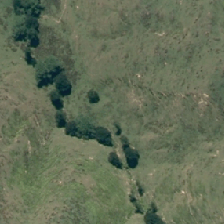
Land cover: high_producing_grassland